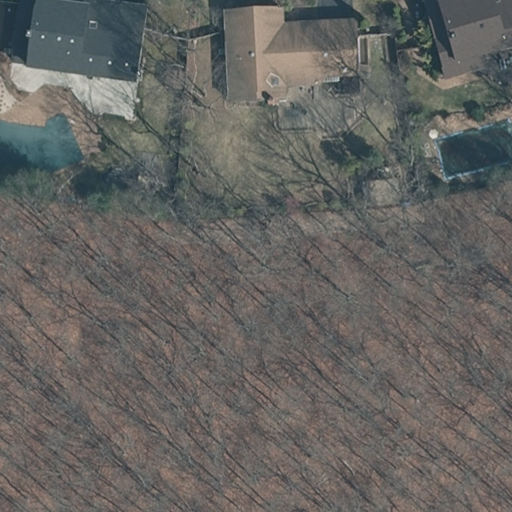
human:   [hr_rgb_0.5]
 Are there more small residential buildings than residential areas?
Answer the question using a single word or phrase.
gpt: yes

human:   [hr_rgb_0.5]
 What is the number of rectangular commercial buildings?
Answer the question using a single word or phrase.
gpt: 0

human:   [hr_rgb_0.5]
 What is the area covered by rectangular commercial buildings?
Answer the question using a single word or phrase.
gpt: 0m2

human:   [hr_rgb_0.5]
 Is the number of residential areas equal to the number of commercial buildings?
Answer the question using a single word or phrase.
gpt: no

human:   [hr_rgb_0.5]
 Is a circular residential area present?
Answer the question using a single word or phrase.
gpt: no

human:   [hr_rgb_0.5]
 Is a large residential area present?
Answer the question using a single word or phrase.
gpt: yes

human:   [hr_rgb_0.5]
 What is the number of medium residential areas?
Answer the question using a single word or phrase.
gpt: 0

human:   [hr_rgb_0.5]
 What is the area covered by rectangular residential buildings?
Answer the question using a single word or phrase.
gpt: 122m2

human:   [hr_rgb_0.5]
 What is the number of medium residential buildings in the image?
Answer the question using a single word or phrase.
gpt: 1

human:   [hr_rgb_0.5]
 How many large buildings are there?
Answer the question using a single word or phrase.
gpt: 0

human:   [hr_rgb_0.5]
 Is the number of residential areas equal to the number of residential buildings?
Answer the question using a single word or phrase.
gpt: no

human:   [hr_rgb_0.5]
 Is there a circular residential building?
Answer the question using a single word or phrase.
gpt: no

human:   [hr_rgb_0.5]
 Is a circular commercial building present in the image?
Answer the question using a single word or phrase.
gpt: no

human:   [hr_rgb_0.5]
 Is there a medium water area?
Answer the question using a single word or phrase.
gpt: no

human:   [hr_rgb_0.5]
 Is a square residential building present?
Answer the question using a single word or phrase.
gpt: no

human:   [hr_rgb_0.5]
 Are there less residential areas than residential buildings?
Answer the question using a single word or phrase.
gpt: yes

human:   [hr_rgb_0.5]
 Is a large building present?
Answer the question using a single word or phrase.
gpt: no

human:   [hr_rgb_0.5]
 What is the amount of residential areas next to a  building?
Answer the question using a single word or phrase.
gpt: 1

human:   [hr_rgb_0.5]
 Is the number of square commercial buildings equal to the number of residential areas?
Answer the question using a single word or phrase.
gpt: no

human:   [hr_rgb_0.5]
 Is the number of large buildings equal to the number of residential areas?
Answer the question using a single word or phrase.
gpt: no

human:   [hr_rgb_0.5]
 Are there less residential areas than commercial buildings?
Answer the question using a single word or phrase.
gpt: no

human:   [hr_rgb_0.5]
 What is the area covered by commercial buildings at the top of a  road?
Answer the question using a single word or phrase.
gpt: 0m2

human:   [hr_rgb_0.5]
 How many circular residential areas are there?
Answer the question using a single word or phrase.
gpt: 0

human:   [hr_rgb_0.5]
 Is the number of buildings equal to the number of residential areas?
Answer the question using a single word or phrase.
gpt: no

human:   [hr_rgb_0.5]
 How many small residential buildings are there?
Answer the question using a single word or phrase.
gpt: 2

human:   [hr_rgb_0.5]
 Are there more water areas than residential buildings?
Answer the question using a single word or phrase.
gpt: no

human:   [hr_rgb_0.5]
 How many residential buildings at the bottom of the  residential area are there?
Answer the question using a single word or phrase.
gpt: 3

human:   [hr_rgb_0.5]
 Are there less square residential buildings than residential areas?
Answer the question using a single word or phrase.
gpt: yes

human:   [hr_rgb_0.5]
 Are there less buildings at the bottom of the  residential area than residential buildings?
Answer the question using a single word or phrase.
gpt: no

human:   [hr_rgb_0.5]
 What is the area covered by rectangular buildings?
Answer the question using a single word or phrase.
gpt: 122m2

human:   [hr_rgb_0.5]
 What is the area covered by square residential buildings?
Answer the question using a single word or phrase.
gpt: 0m2

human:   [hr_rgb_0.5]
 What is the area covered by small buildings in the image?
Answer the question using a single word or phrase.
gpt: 122m2

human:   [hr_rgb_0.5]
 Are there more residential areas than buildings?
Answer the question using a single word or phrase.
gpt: no

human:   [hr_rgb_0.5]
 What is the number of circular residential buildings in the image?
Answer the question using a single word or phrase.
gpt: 0

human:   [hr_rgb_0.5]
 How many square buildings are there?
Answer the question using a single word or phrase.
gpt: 0

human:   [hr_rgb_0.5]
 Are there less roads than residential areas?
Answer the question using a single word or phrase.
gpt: yes